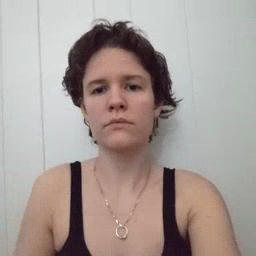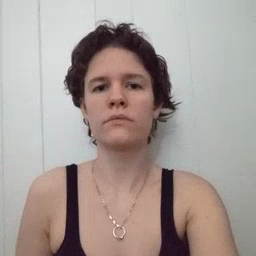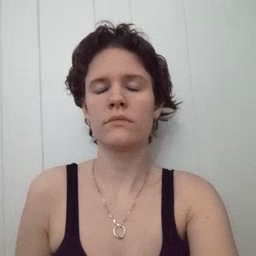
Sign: cry